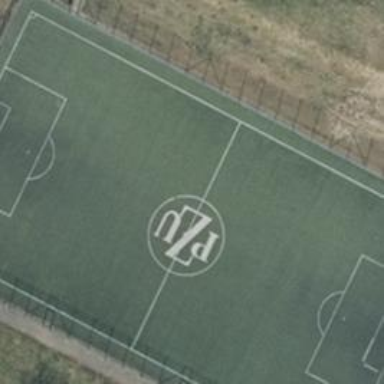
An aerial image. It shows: Soccer pitch for outdoor sports and leisure activities.